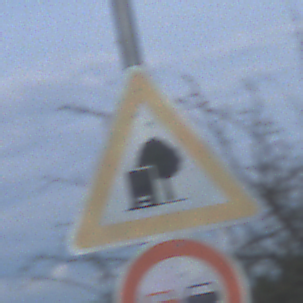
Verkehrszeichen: UnzureichendesLichtraumprofil
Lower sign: Ueberholverbot
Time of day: MorningAfternoon
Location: Outdoor (Nature)
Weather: PartlyCloudy
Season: NotSpecified
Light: Natural